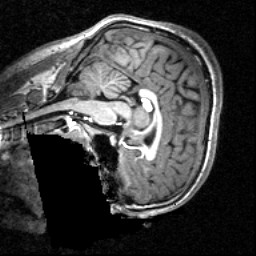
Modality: T1w
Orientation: sagittal
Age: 18
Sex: male